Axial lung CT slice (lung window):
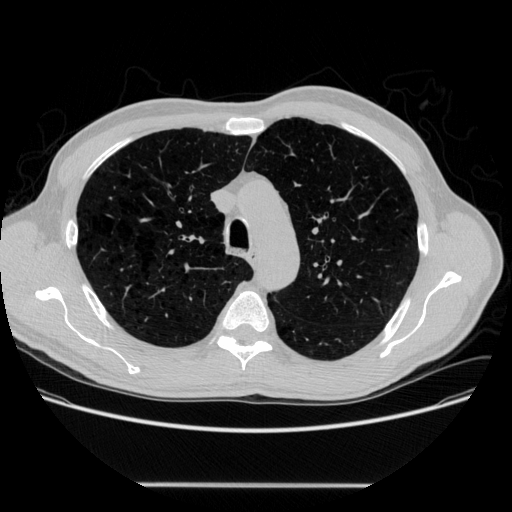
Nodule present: no